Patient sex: M
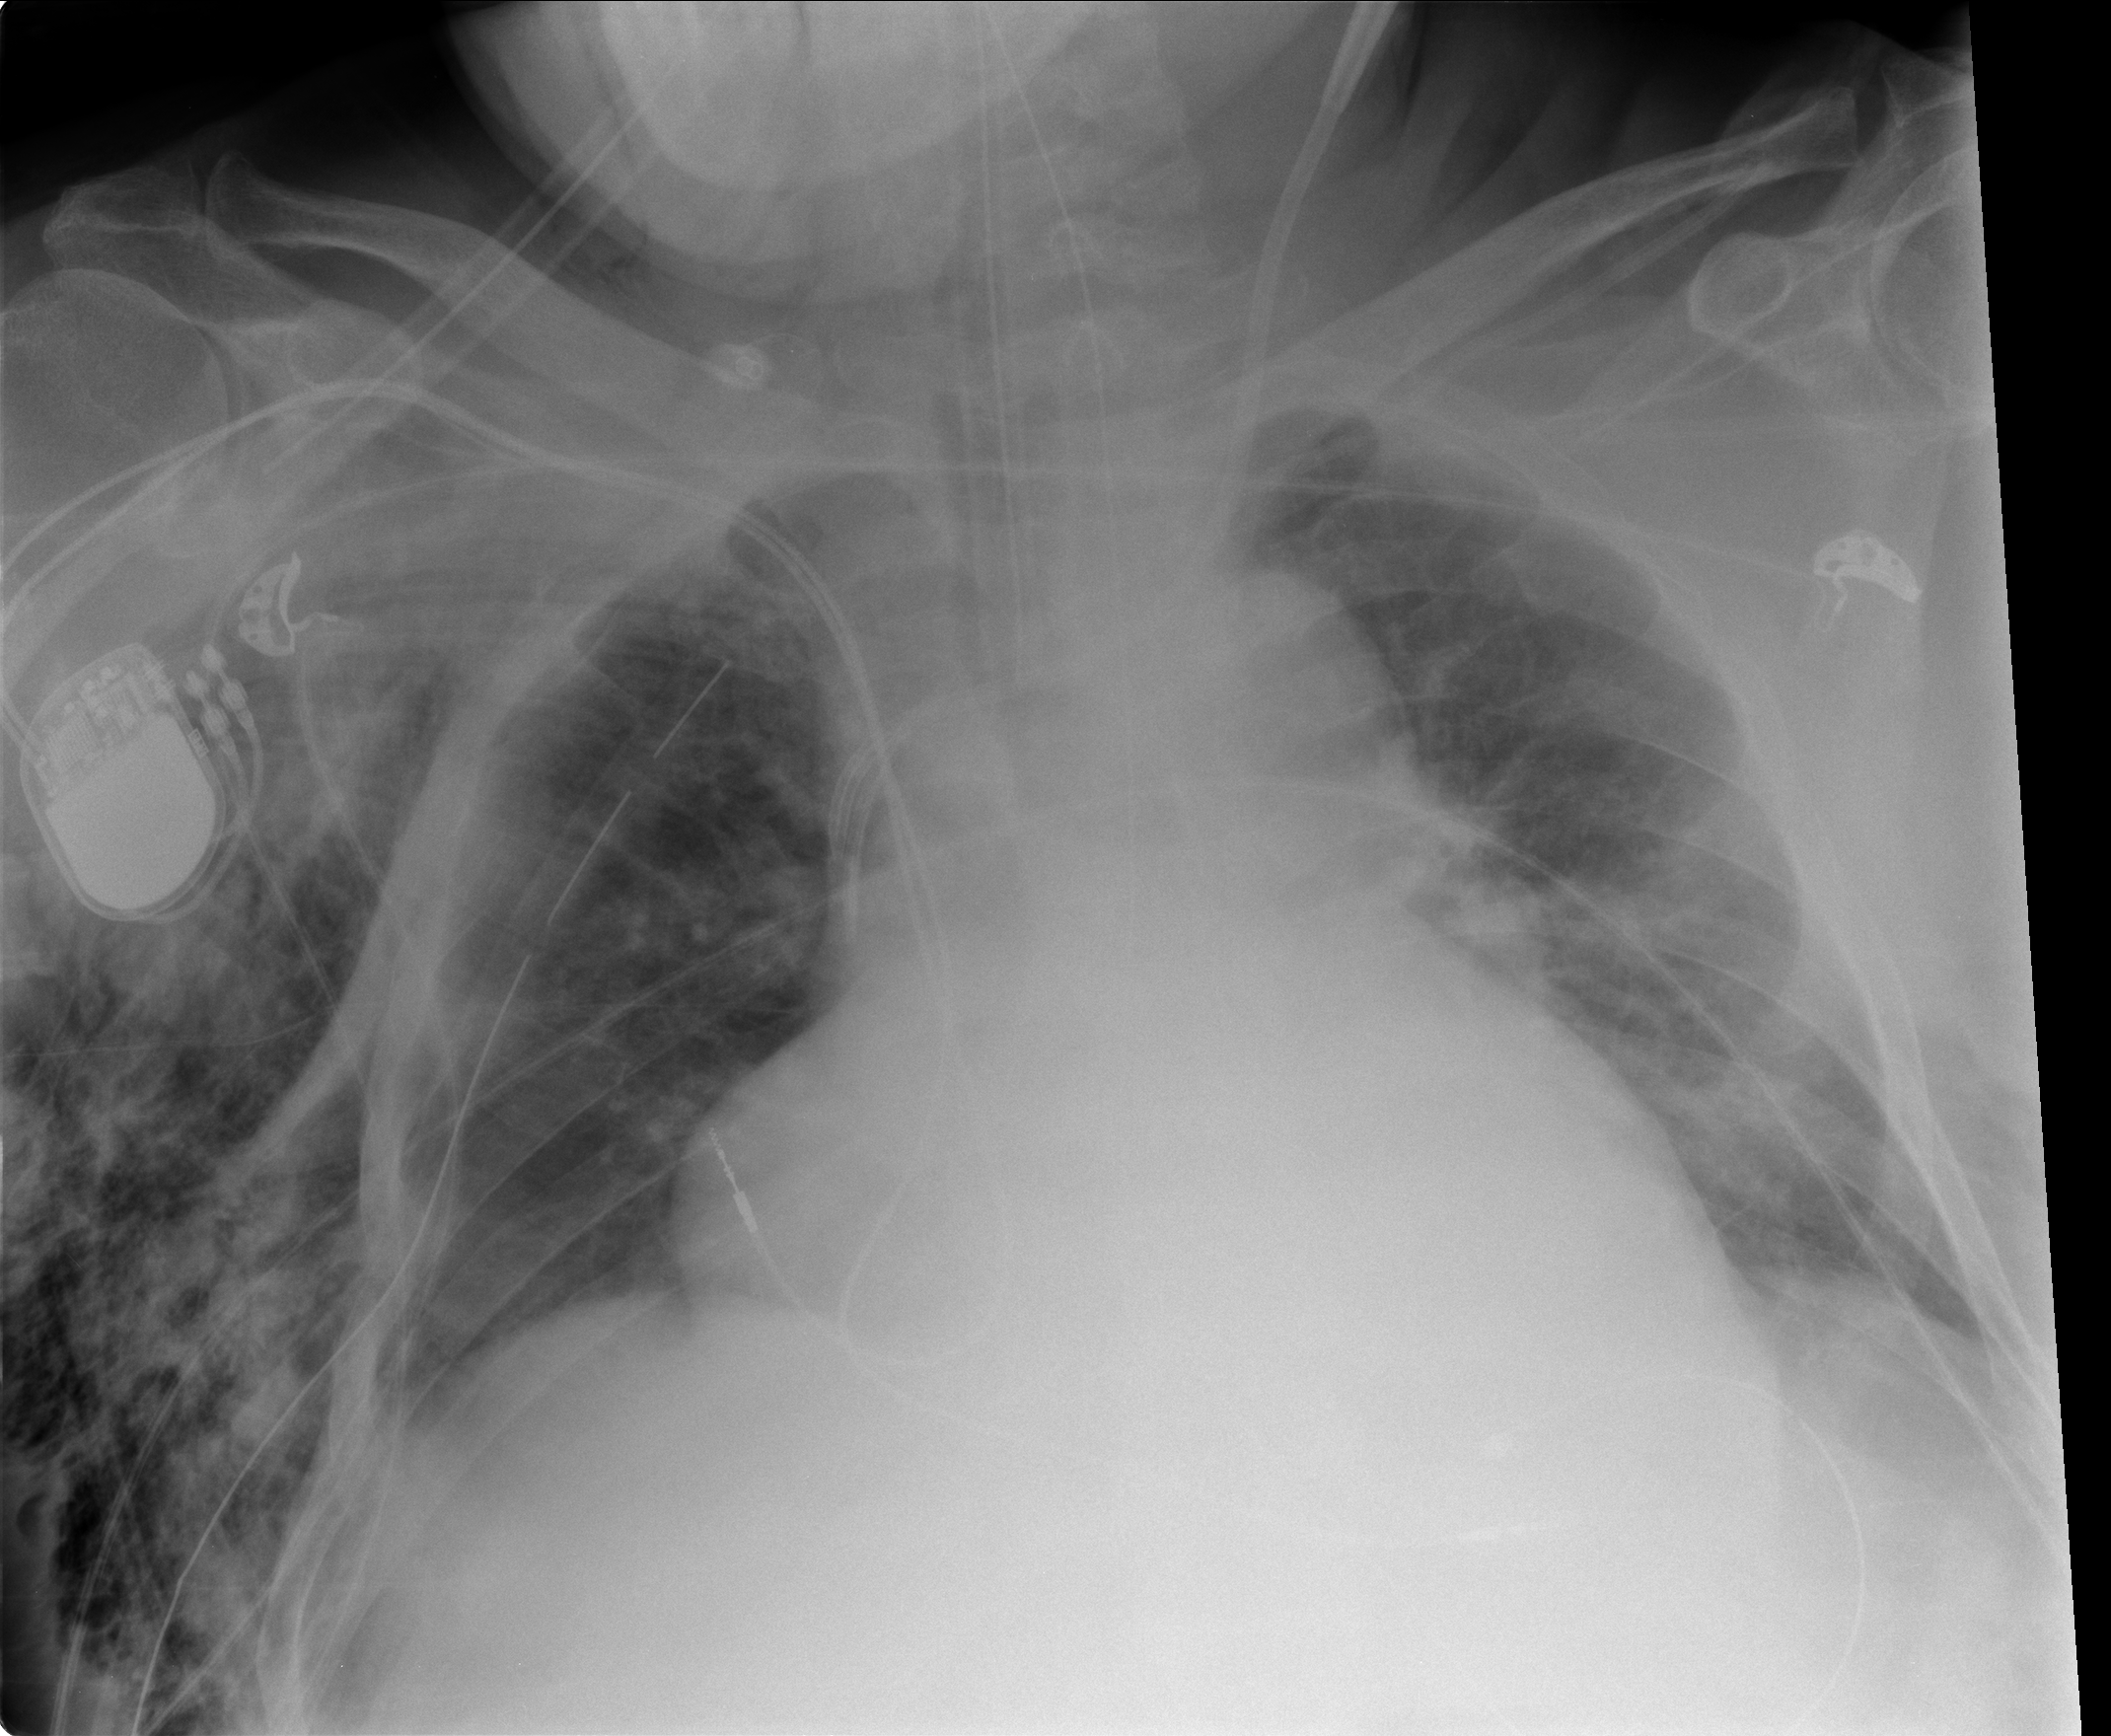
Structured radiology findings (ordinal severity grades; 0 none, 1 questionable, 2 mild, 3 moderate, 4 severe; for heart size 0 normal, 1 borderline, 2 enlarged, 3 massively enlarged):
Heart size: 2
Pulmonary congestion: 0
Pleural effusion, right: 1
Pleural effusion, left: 2
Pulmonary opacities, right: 0
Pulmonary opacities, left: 0
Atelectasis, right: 0
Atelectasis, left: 2